Question: I've been thinking, I would like to able to assign different messages different priorities when talking to an erlang process.
I would like to be able to first handling high-priority messages, and then low-priority once.
I've tried different approaches, approach 1:
'''
loop() ->
receive
{high, Msg} ->
Do something with the message,
loop()
after 0 ->
ok
end,
receive
{low, Msg} ->
Do something with the message,
loop()
after 0 ->
loop()
end.
'''
This does the job, but it is quiet slow. I guess the receive has to look through all the messages to see if there is a 'high' message everytime it runs.
Approach 2:
I've also tried doing a mediator type approach where a message was first set to a 'front-desk' the 'front-desk' then sent the message to either high-queue or low-queue, and then finally a 'worker' thread requested jobs from firsk the high-queue, and if that queue has nothing, then from the low-queue, as ilustrated here:

This had the downside of having to wait for the request to get to the front of the different queues, perhaps some sort of priority system would work :-)
Is there a smarter way of doing something like this?
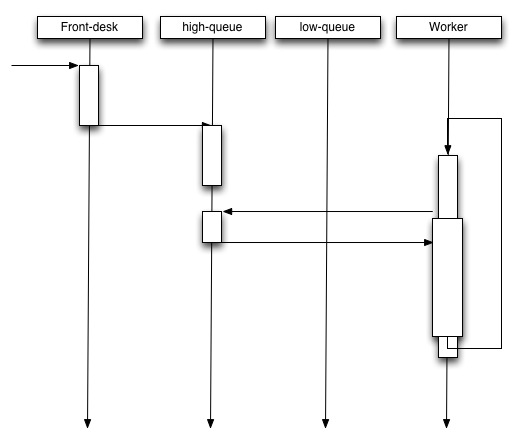
Answer: I think this paper answers your question:
<URL>
Basically you want to have a receive as follows:
'''
receive
{hi_priority, Msg} -> Msg
after 0 ->
receive
Msg -> Msg
end
end
'''
As Erlang's documentation says "after 0" means that the timeout will occur immediately if there are no matching (priority) messages in the mailbox.
I am not aware of any smarter way of doing it:)